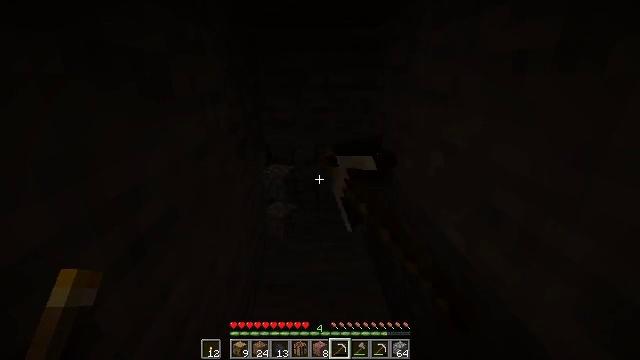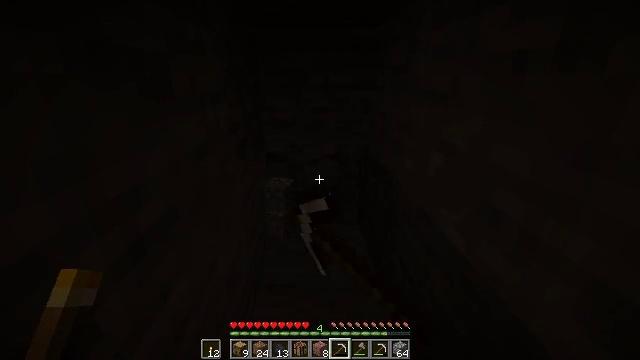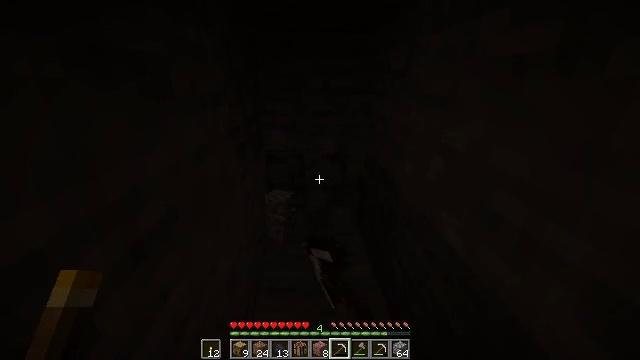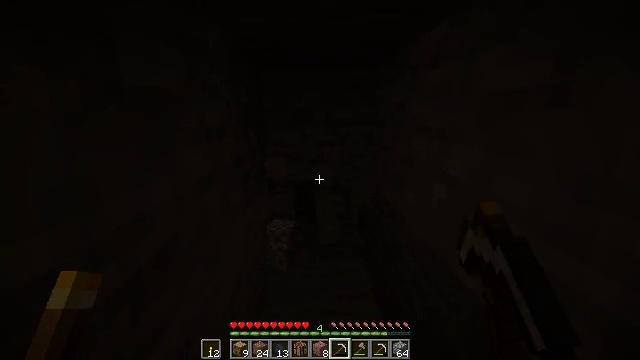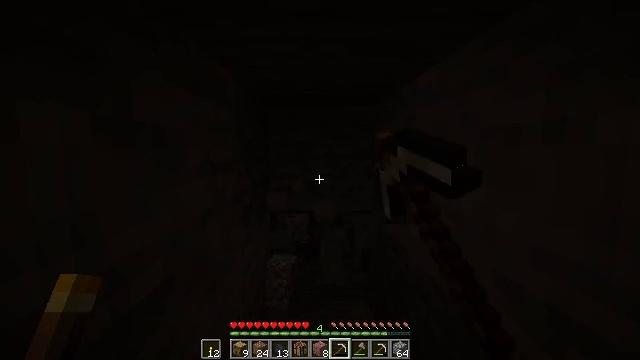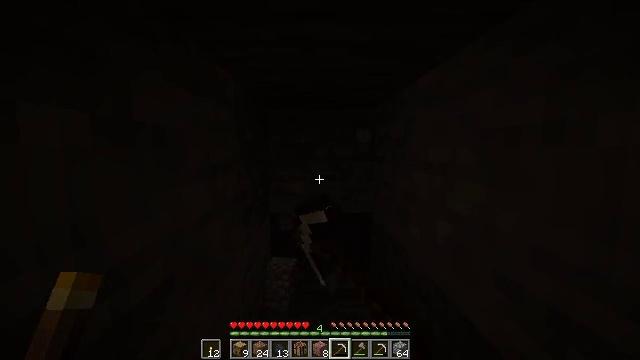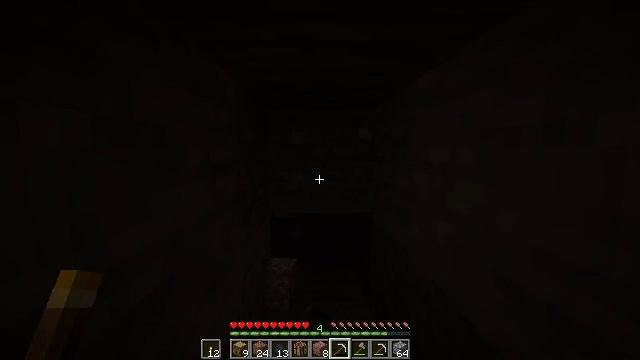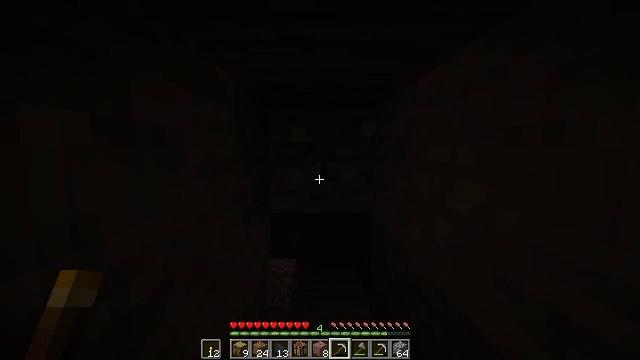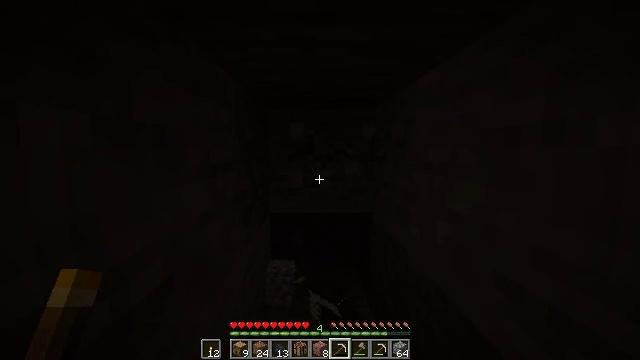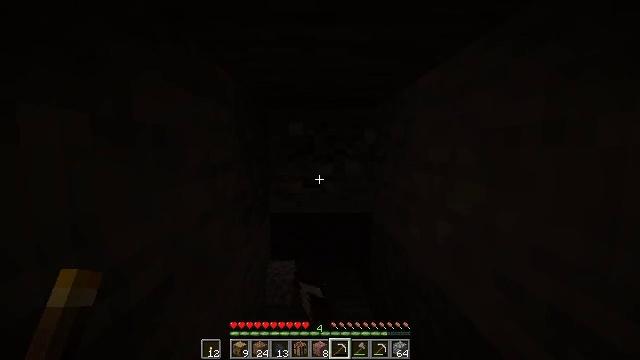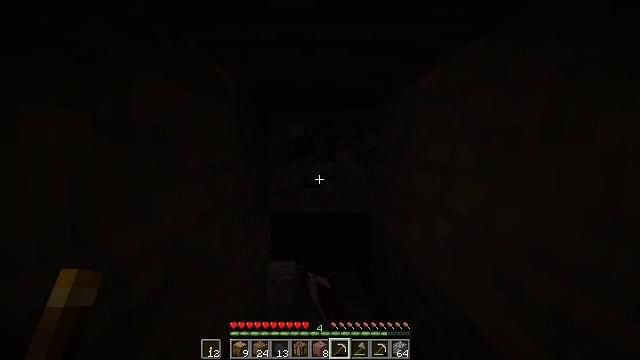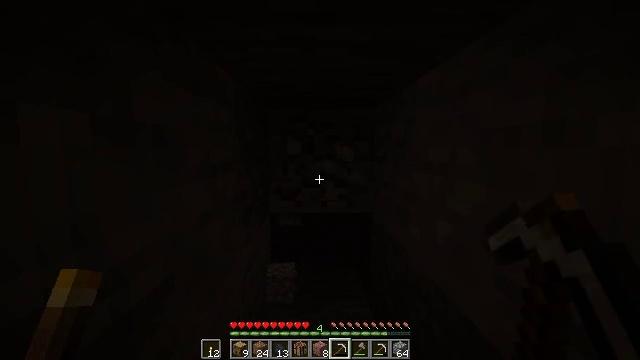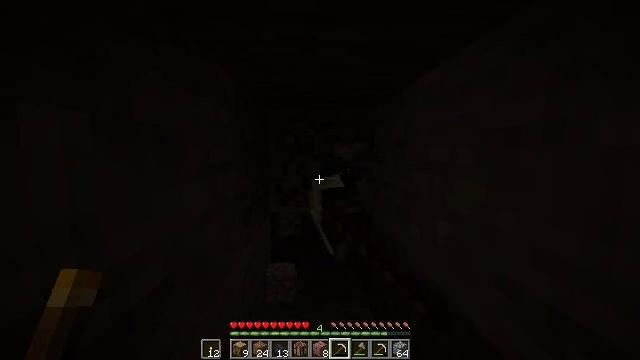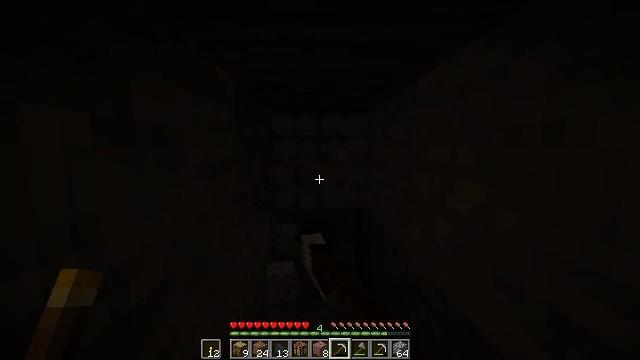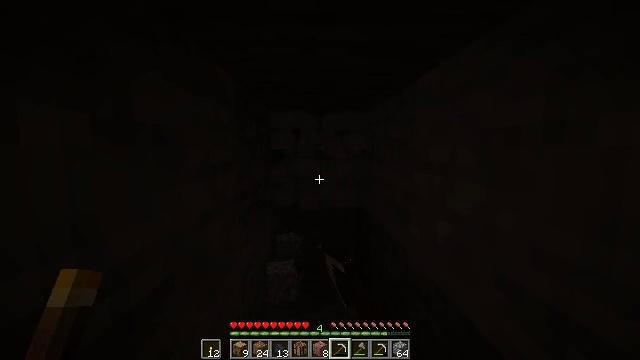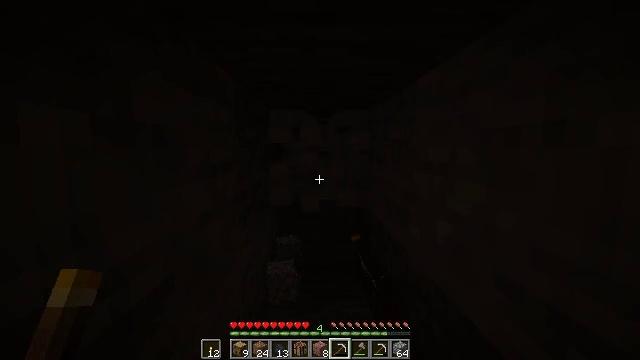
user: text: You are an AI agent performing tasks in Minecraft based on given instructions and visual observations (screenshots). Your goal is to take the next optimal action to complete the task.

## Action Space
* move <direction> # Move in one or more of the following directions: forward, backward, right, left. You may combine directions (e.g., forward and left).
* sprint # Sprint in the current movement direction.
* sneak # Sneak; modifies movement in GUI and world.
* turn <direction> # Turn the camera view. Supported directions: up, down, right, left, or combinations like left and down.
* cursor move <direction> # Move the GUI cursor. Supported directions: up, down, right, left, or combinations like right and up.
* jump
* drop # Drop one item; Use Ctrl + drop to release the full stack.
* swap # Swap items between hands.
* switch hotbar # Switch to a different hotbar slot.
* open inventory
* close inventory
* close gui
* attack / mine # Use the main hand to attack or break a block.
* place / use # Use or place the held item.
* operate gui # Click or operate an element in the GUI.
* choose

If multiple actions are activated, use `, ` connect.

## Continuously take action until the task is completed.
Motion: motion action
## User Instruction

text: Break the stone block.
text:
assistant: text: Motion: attack / mine
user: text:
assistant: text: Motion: attack / mine
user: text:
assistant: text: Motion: turn up, attack / mine
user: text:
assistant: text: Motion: turn up, attack / mine
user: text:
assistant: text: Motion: attack / mine
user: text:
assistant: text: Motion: attack / mine
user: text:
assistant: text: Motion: attack / mine
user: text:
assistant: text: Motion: attack / mine
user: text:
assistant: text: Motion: attack / mine
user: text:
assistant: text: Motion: attack / mine
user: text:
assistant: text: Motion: attack / mine
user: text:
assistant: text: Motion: attack / mine
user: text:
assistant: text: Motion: attack / mine
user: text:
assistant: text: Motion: attack / mine
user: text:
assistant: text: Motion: attack / mine
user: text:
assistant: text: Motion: attack / mine
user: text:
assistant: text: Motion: attack / mine
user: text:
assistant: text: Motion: attack / mine
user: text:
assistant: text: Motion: move forward, attack / mine
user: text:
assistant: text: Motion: move forward, attack / mine
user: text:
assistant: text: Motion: move forward, attack / mine
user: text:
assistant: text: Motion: move forward, attack / mine
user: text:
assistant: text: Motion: attack / mine
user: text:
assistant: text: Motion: attack / mine
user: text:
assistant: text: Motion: attack / mine
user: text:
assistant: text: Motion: attack / mine
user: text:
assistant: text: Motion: attack / mine
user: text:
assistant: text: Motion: attack / mine
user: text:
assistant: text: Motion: attack / mine
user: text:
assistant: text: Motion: attack / mine